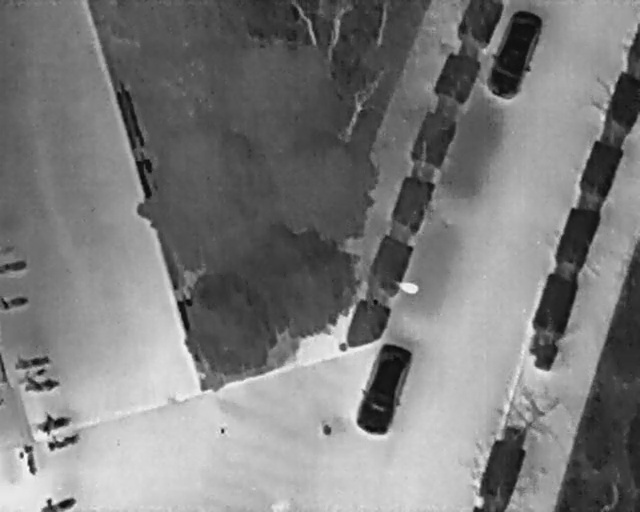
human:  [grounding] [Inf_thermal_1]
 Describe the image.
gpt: In the satellite image, there is  <ref>1 large car </ref> <box>[[72, 6, 88, 14, 17]]</box> located at top right,  <ref>1 large car </ref> <box>[[52, 71, 67, 79, 17]]</box> located at bottom,  <ref>2 medium bicycle </ref> <box>[[0, 49, 3, 54, 2], [0, 56, 3, 61, 2]]</box> located at left,  <ref>6 medium bicycle </ref> <box>[[3, 66, 6, 74, 172], [3, 69, 5, 76, 158], [5, 71, 7, 78, 178], [8, 82, 10, 89, 164], [2, 88, 7, 91, 165], [7, 94, 10, 101, 2]]</box> located at bottom left,  <ref>1 large bicycle </ref> <box>[[6, 78, 9, 86, 164]]</box> located at bottom left.